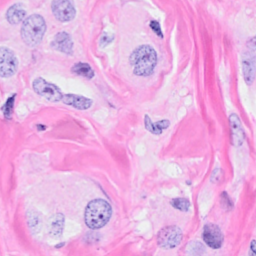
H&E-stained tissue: Breast